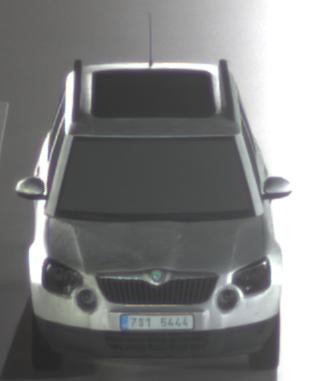
Make: Skoda
Model: Yeti 1.2 TSI
Detailed model: Yeti
Model produced from: 2009/11
Model produced until: 2011/10
Doors: 5
Color: white
Road condition: wet road
Daytime: night
Contrast: high contrast